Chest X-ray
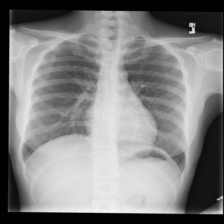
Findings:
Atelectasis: negative
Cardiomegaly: negative
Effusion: negative
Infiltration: negative
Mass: negative
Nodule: negative
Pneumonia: negative
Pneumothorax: negative
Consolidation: negative
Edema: negative
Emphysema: negative
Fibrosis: negative
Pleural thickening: negative
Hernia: negative